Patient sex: F
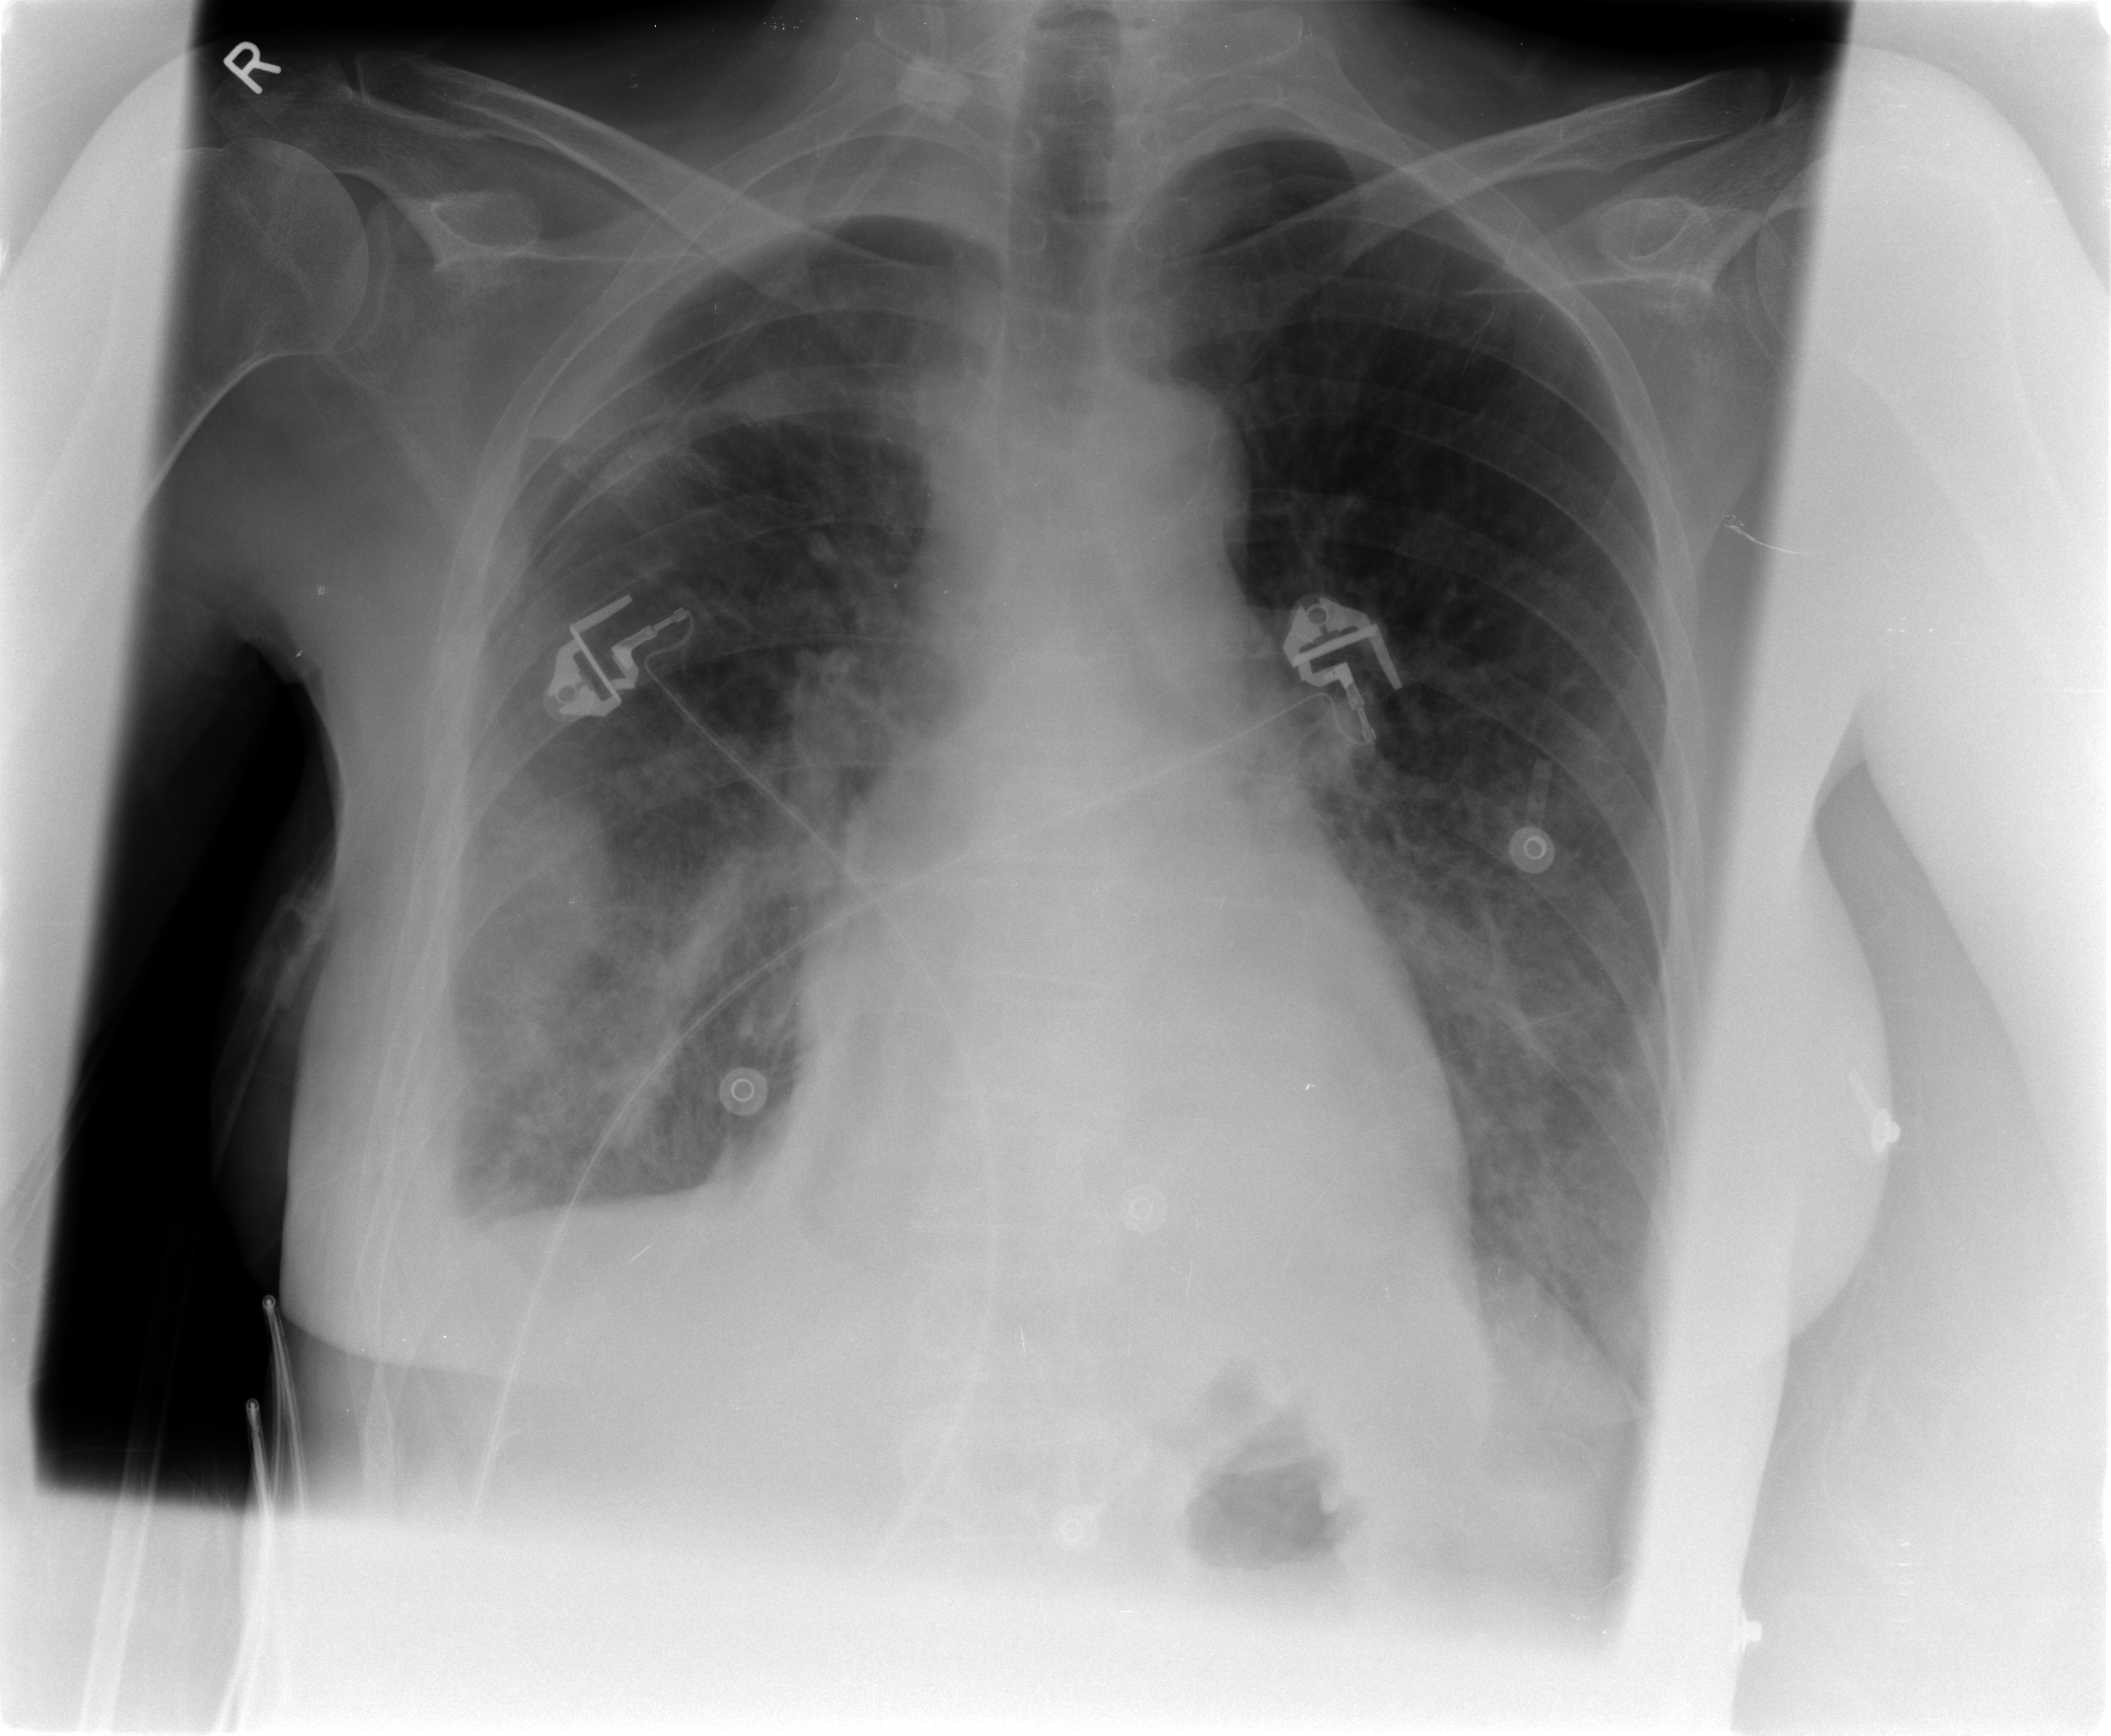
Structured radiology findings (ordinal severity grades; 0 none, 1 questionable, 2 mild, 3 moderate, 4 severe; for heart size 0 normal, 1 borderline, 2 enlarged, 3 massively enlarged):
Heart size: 1
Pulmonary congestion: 0
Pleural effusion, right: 2
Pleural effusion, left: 2
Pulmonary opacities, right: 2
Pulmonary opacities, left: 1
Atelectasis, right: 2
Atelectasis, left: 2